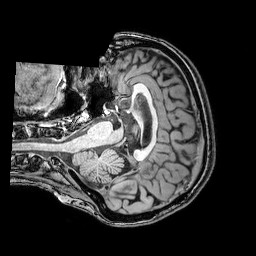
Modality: T1w
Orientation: axial
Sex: female
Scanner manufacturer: philips
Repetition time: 0.008109 s
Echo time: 0.00371 s